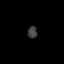
Tissue: lung
Cell type: Epithelial cells
Senescence score: 0.2246
Nuclear area (px): 113
Mean DAPI intensity: 61.407